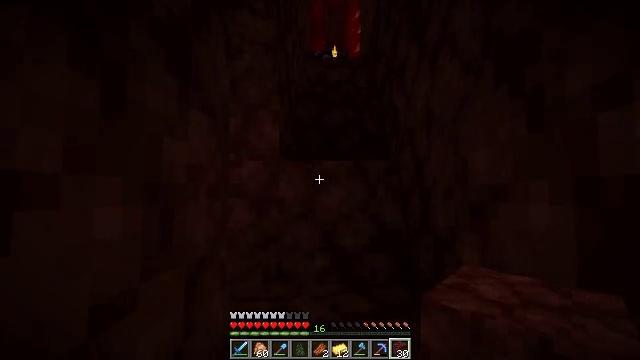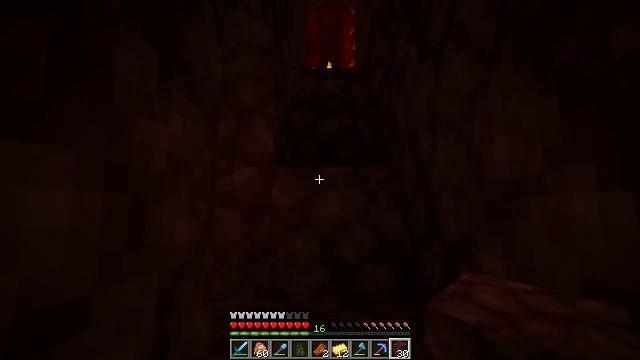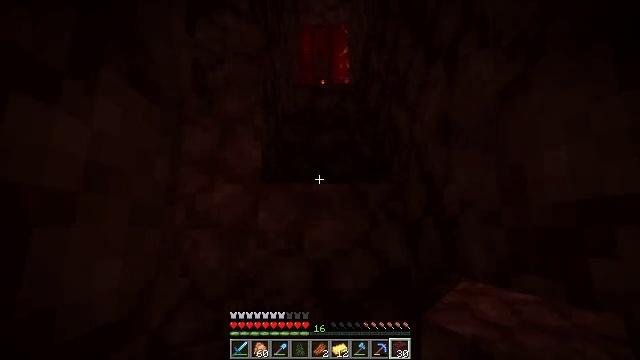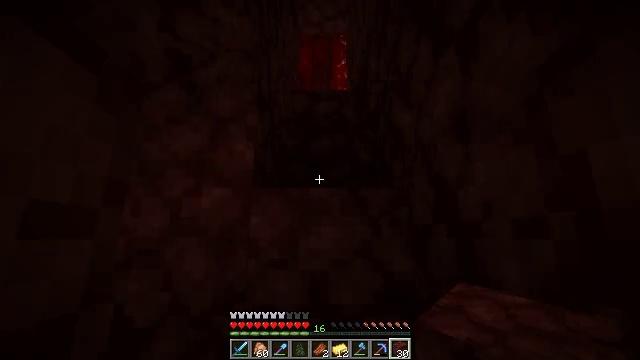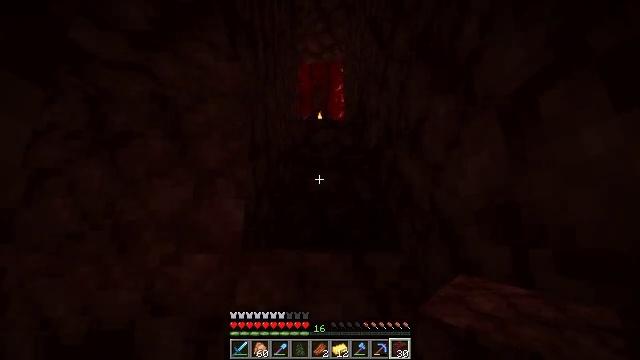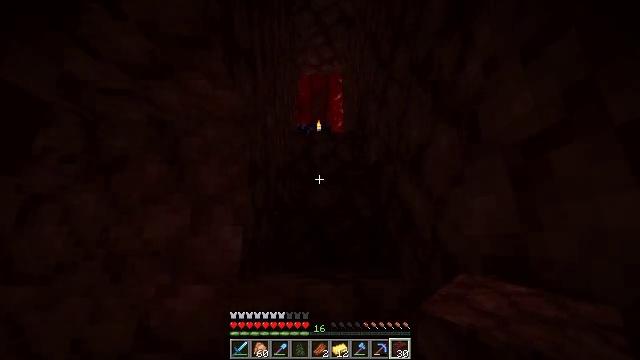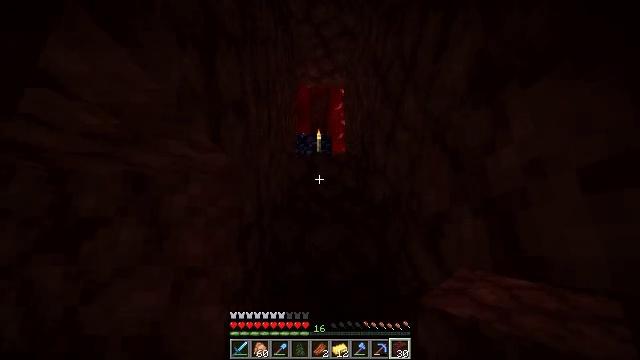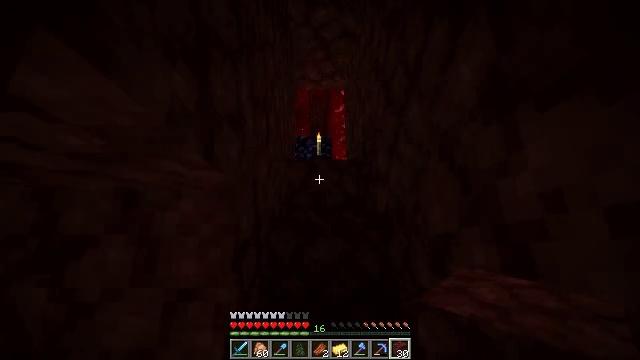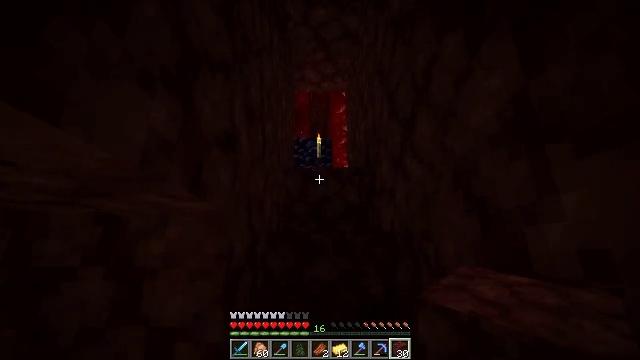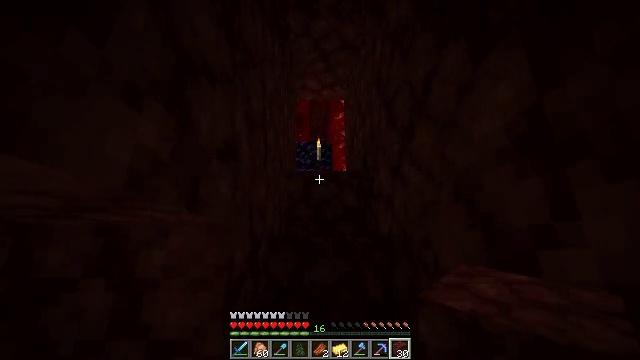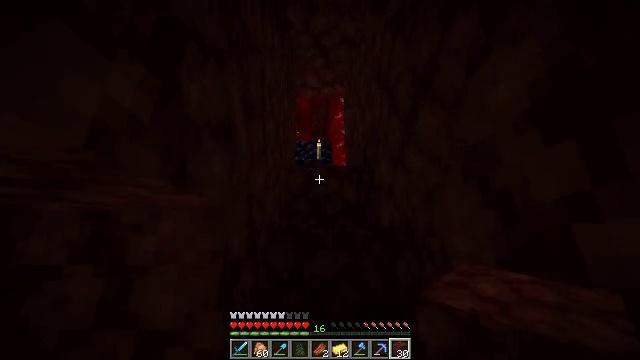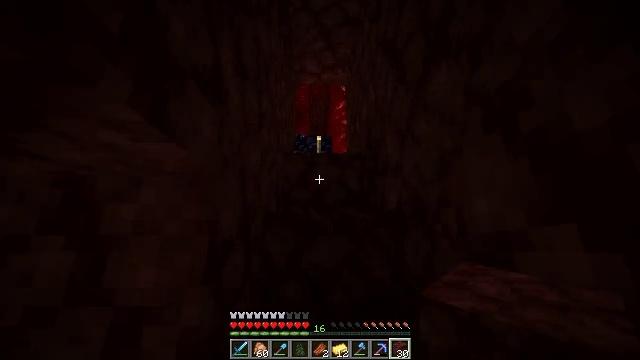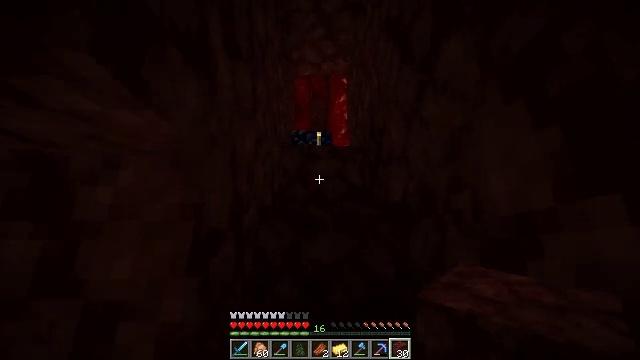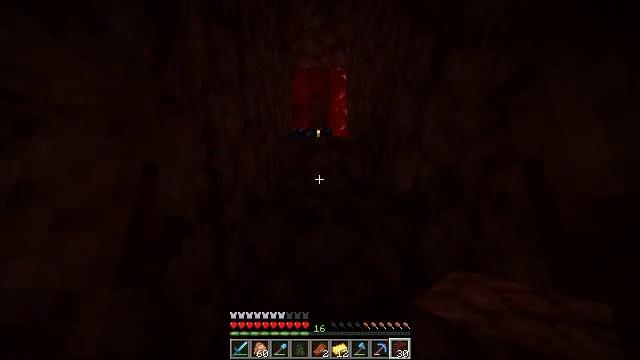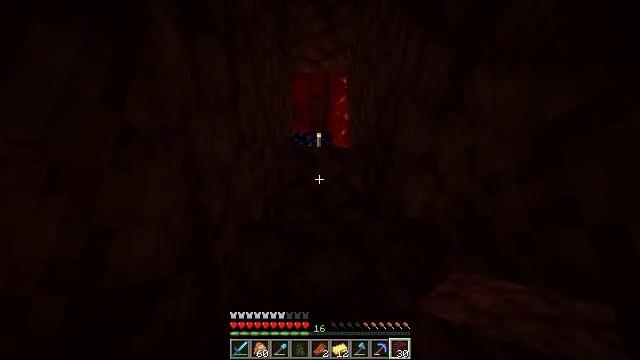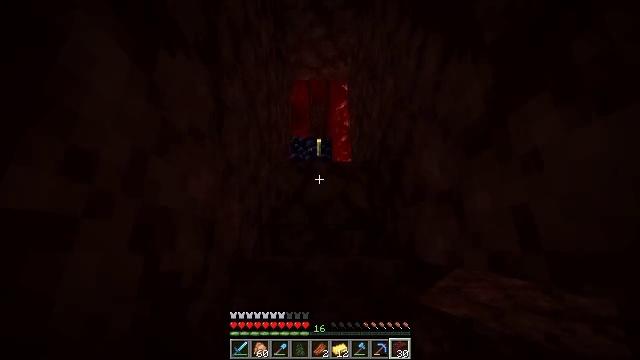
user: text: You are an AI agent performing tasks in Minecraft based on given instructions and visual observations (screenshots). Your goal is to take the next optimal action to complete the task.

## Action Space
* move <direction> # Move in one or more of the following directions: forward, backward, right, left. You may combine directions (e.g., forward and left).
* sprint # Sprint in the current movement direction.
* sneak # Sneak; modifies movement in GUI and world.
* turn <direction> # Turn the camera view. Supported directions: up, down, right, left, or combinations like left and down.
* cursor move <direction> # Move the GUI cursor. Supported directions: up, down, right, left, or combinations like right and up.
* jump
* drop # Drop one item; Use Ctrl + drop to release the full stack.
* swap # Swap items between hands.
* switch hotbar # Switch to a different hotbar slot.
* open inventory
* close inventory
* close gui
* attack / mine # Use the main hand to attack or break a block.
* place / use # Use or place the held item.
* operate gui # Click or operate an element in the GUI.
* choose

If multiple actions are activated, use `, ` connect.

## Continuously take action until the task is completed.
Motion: motion action
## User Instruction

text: Break the crimson roots in the Nether.
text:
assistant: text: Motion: move forward, turn right and up, jump
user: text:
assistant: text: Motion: move forward, sprint, turn right and up, jump
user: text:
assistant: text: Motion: move forward, sprint, turn up, jump
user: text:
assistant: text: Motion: move forward, sprint, turn up, jump
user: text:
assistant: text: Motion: move forward, turn up, jump
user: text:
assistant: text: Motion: move forward, jump
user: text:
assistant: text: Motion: move forward, jump
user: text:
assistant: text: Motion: move forward, jump
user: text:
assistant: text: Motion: move forward, jump
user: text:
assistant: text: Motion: move forward, jump
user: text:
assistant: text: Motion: move forward, jump
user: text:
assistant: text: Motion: move forward, sprint, jump
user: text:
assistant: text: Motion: move forward, sprint, jump
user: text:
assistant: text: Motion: move forward, sprint, jump
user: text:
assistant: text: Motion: move forward, jump
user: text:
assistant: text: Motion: move forward, jump
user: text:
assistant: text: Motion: move forward, jump
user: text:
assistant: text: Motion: move forward, jump
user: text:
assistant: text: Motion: move forward, turn down, jump
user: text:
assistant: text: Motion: move forward, turn down, jump
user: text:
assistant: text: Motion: move forward, turn down, jump
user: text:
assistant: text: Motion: move forward, turn down, jump
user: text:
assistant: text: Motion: move forward, sprint, turn down, jump
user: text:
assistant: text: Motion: move forward, sprint, turn down, jump
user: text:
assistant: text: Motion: move forward, sprint, turn down, jump
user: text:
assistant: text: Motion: move forward, sprint, turn down, jump
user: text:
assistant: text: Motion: move forward, turn down, jump
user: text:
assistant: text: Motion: move forward, turn down, jump
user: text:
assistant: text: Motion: move forward, turn down, jump
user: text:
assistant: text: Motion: move forward, turn down, jump